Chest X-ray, AP view. Patient: 22 years old, sex M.
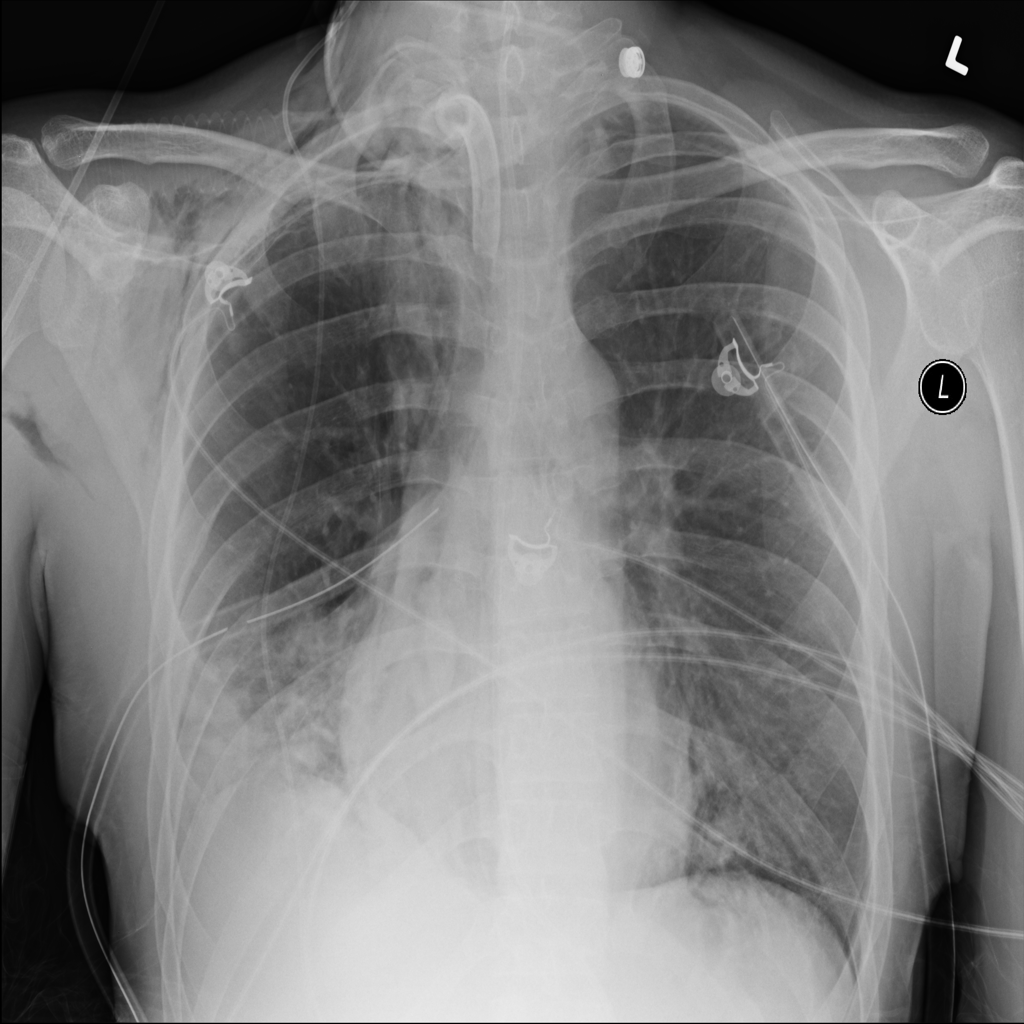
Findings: Atelectasis, Pneumothorax